Brain MRI, modality: hrT2
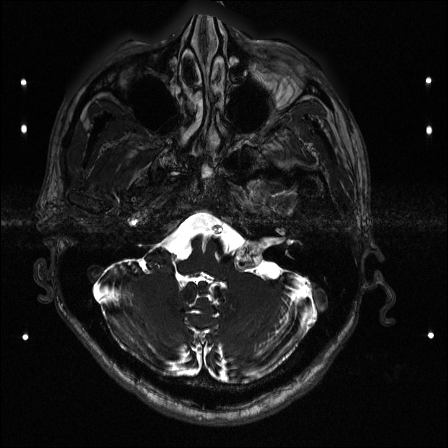